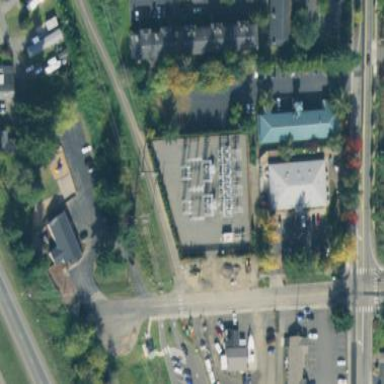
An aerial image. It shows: Distribution substation surrounded by fence.